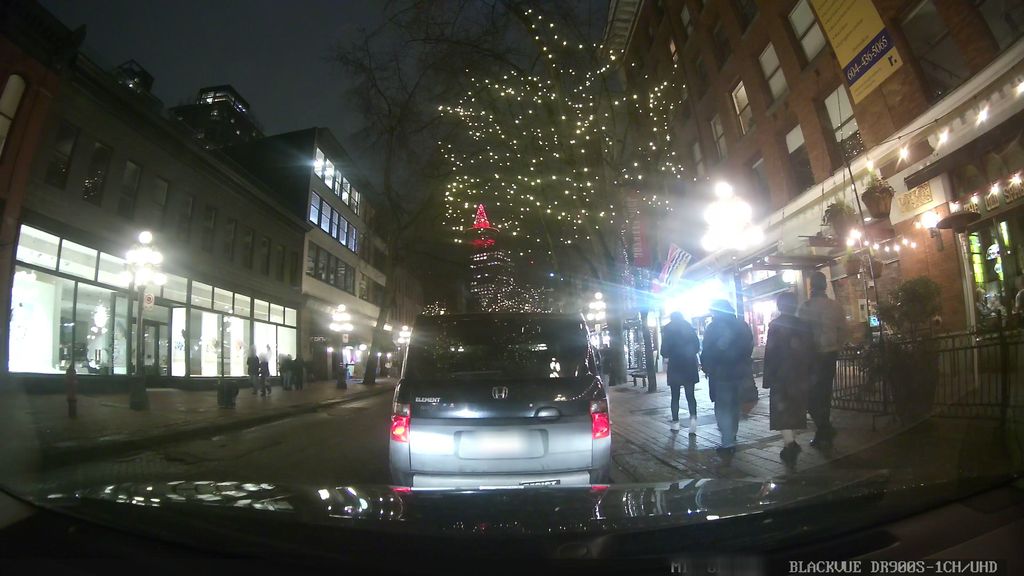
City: vancouver